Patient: sex M, age 46
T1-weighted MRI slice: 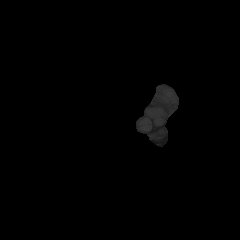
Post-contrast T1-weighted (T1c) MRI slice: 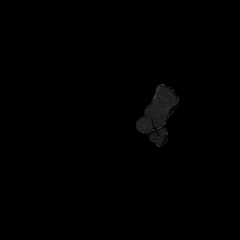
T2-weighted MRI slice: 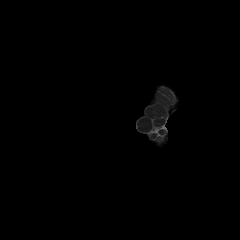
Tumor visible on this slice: no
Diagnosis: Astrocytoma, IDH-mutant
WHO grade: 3